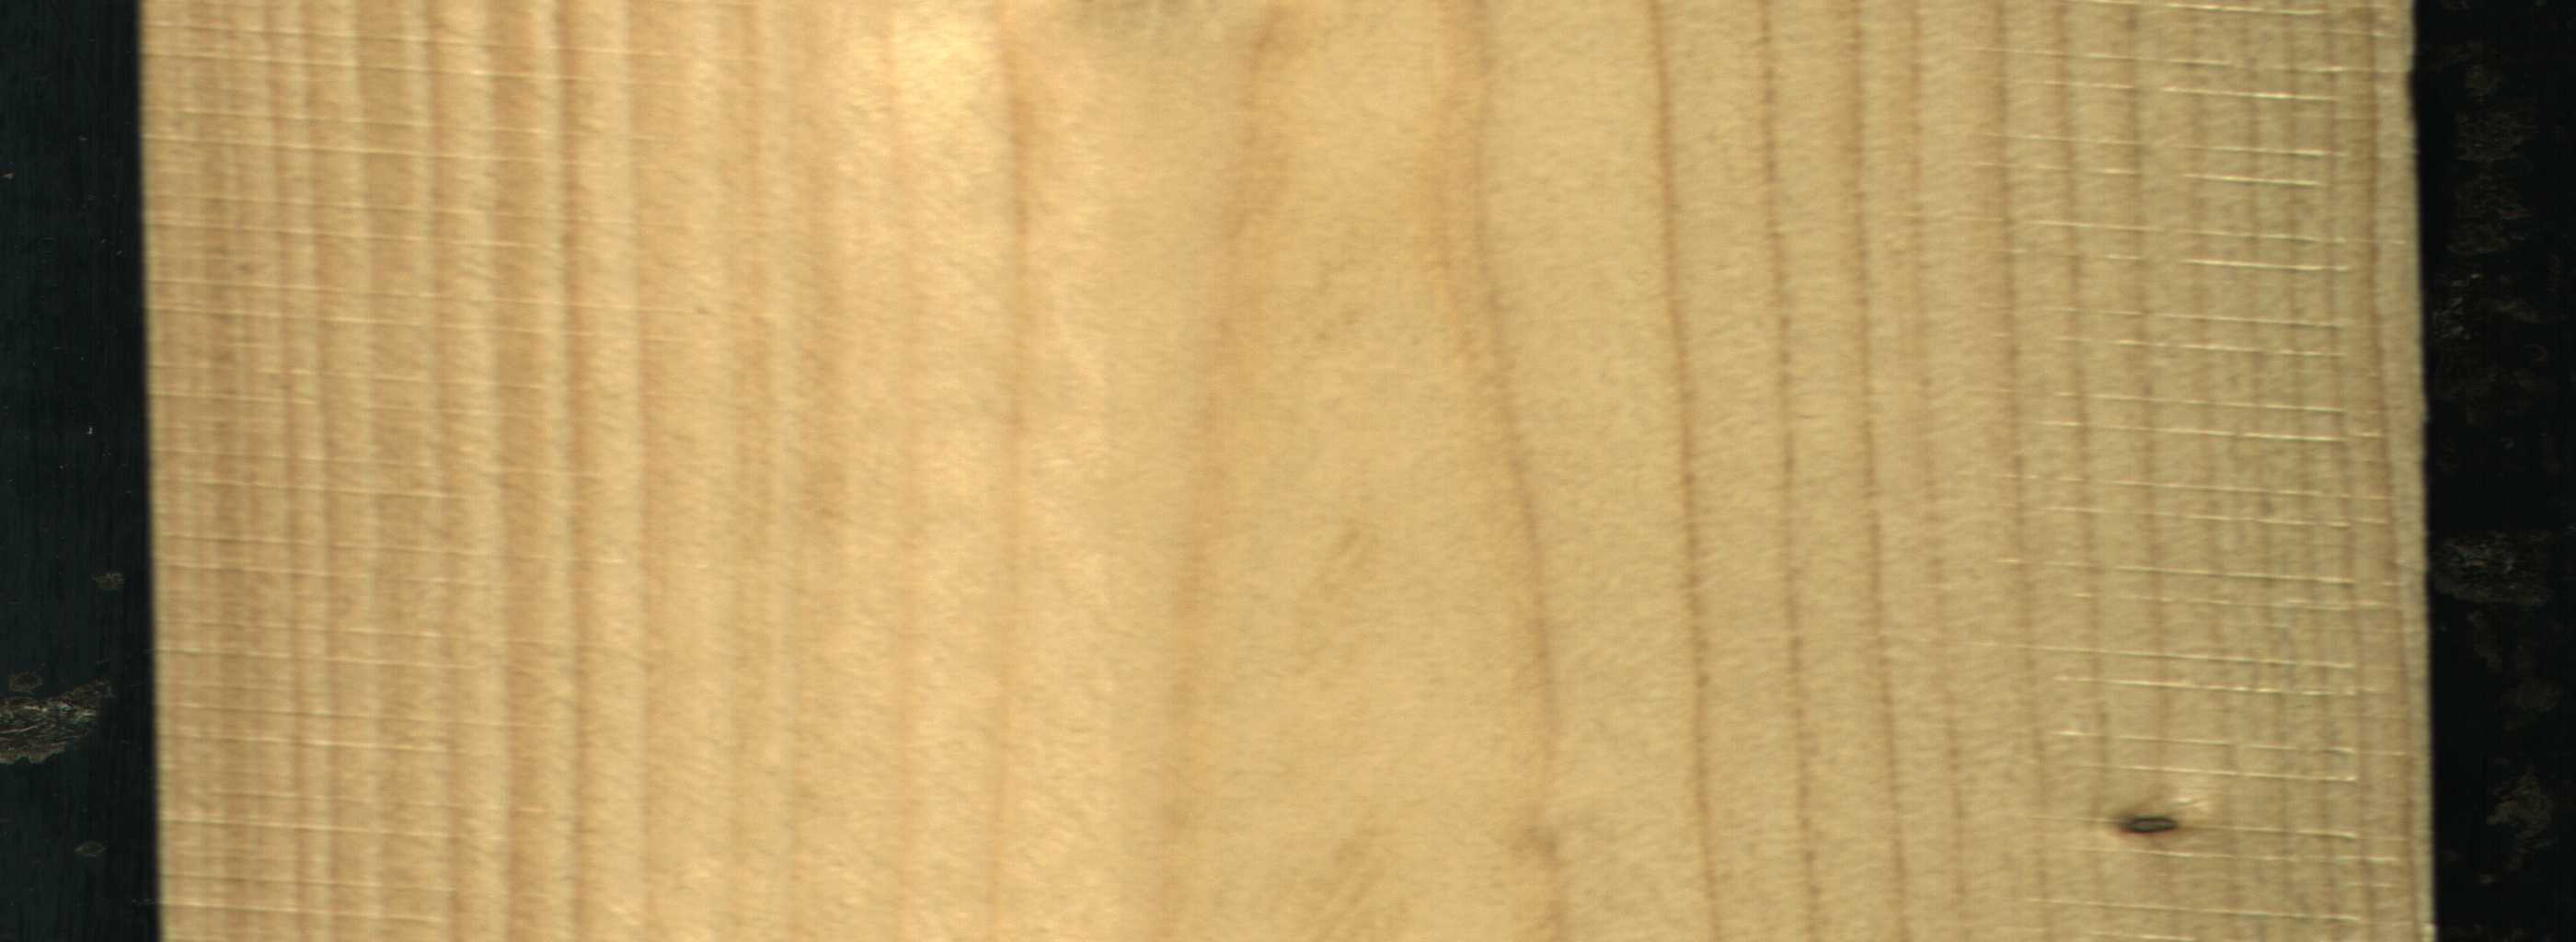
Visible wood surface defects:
Live_Knot